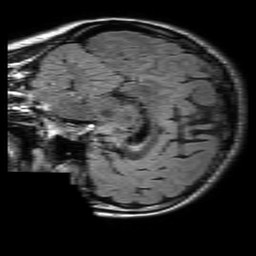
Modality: FLAIR
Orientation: sagittal
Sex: female
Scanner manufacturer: philips
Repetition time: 11 s
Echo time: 0.125 s